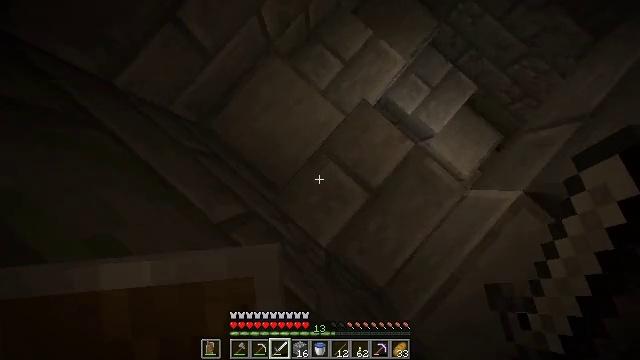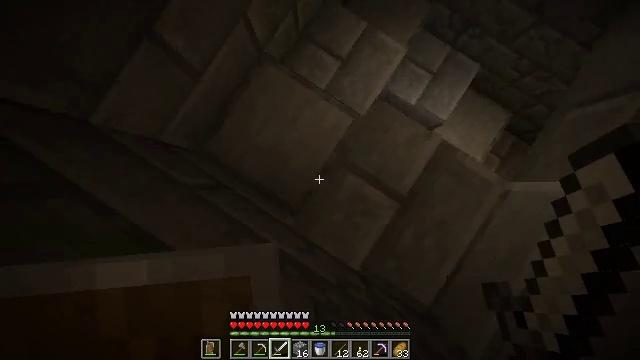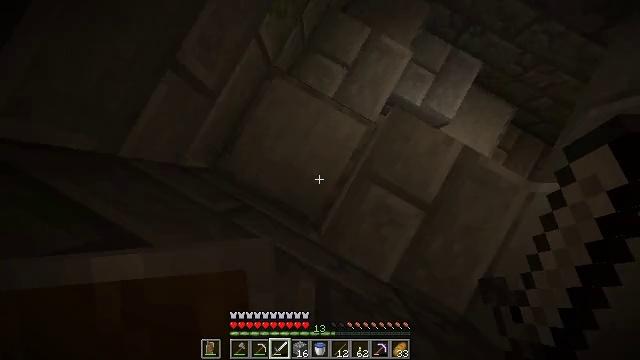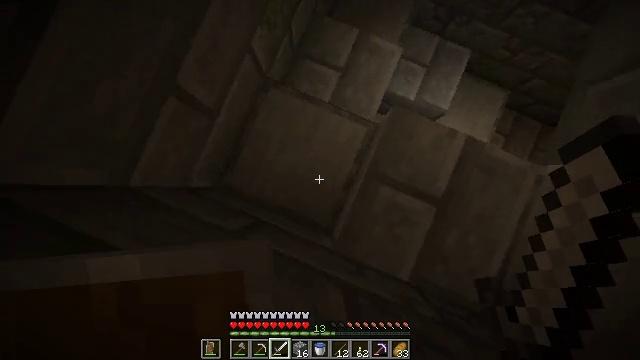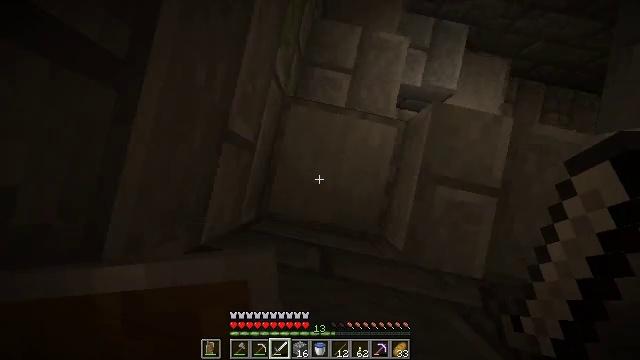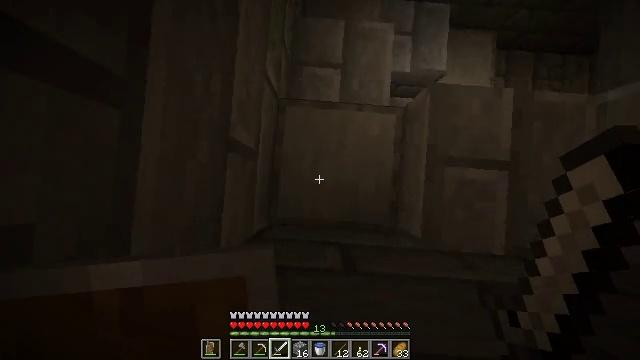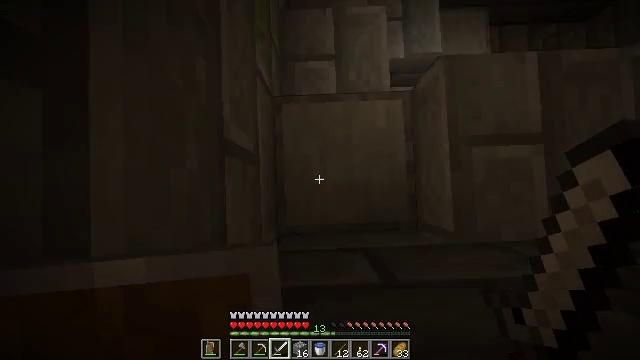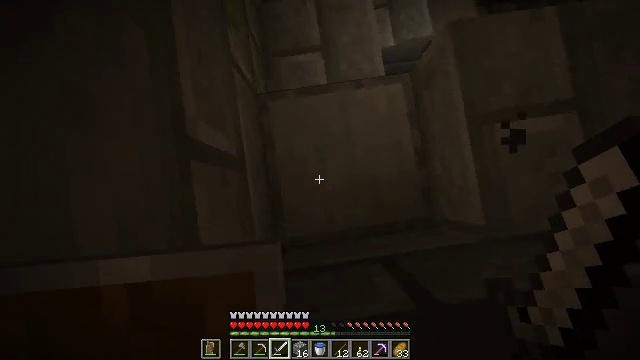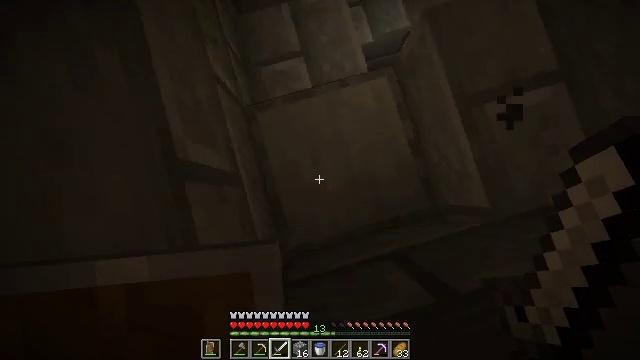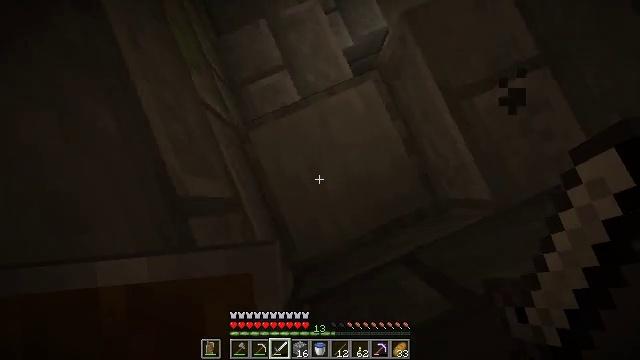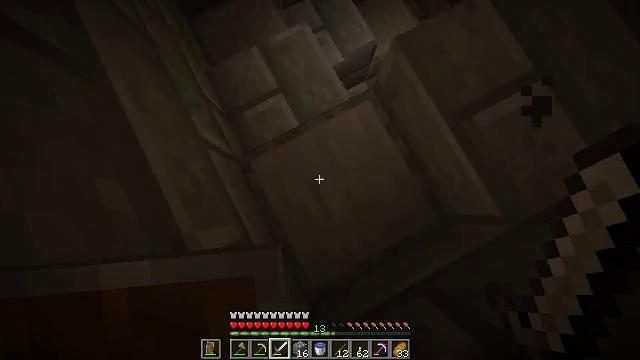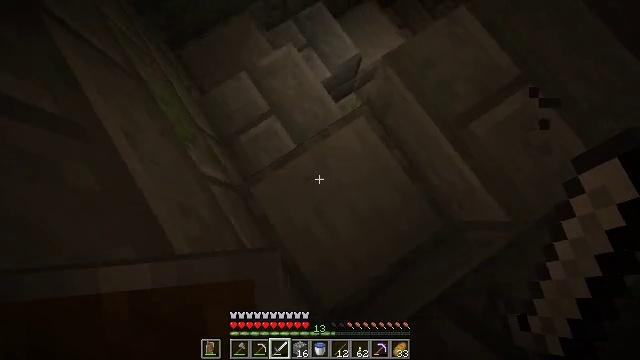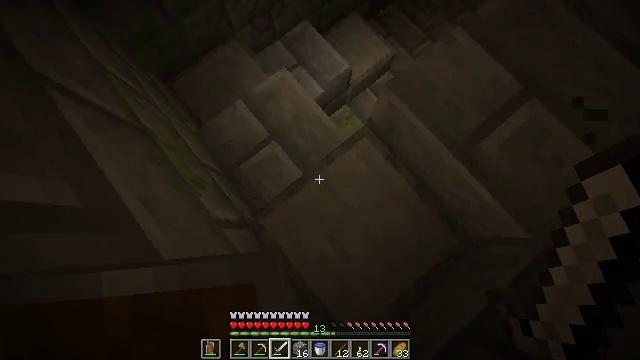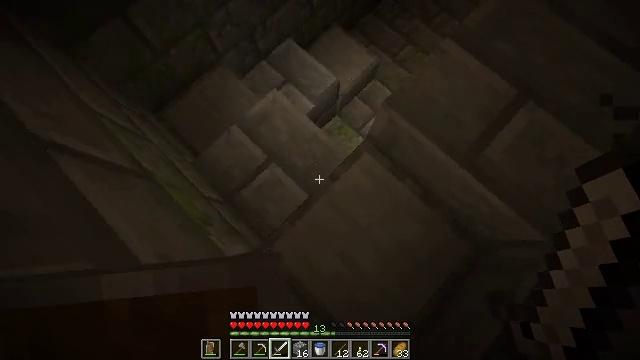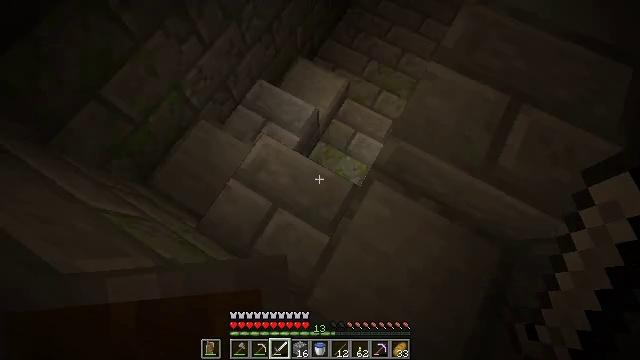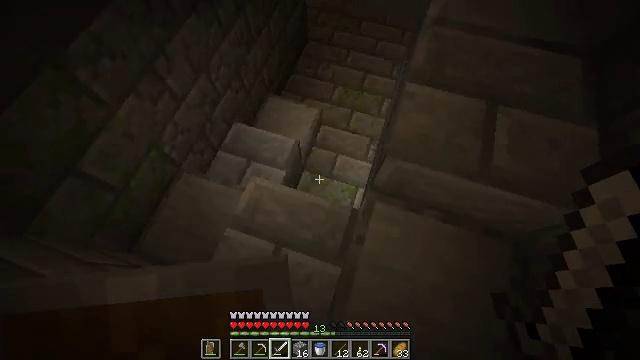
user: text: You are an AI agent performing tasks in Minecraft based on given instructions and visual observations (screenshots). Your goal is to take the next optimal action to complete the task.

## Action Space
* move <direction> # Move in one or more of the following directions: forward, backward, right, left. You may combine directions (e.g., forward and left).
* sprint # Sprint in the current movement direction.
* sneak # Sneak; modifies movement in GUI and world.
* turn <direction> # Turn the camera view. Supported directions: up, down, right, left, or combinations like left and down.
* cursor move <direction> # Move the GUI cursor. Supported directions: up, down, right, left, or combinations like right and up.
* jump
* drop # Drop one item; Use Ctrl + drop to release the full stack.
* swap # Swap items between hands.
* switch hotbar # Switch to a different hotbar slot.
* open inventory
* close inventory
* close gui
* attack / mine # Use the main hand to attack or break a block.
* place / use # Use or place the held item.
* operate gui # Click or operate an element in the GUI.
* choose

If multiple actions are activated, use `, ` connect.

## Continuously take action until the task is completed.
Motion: motion action
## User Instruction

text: Drop stone bricks.
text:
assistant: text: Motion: move left, turn right
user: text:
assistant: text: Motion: move left, turn right
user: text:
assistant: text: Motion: move left, turn right
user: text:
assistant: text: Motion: move left, turn right
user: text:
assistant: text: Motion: move left, turn right
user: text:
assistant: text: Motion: move left, turn right
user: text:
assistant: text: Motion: move left, turn right
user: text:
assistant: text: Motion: move left, turn right
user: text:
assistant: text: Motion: move left, turn right and up
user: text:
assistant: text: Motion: move left, turn right and up
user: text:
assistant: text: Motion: move left, turn right and up
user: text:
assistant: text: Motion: move left, turn right and up
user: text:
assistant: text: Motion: move left, turn right and up
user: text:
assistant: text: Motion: move left, turn right and up
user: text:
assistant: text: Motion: move left, turn right and up
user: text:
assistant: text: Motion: move left, turn right and up
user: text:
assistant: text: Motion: move left, turn right and up
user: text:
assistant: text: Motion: move left, turn right and up
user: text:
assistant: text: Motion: move left, turn right and up
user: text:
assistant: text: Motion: move left, turn right
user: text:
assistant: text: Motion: move left
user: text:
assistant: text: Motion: move left, turn right
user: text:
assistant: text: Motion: move left, turn right
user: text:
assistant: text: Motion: move left, turn right
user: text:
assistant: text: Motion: move left, turn right and up
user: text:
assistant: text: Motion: move left, turn right and up
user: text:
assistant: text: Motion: move left, turn up
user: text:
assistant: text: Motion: move left, turn left and up
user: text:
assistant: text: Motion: move left, turn up
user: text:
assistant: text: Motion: turn up